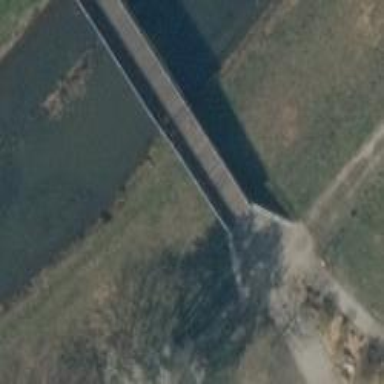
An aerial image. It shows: Footway on bridge.